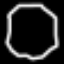
Label: octagon